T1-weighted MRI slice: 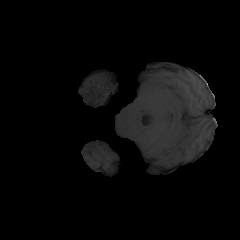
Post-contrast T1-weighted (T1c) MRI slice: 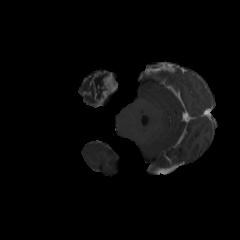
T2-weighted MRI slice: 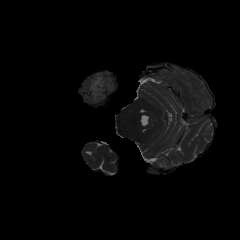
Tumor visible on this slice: yes